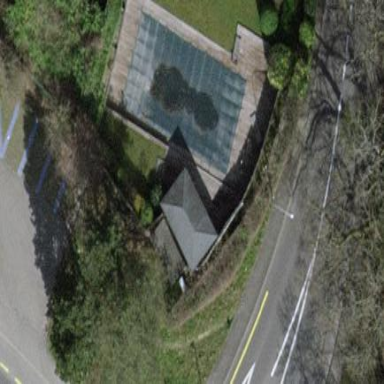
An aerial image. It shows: Outdoor swimming pool on leisure land.